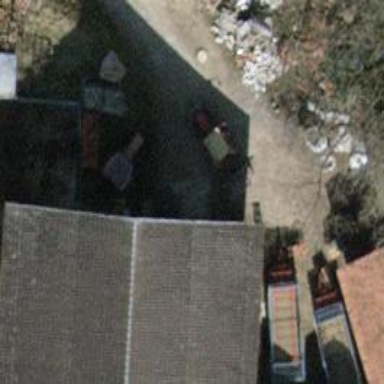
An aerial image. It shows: Farm shop.